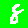
Digit: 8